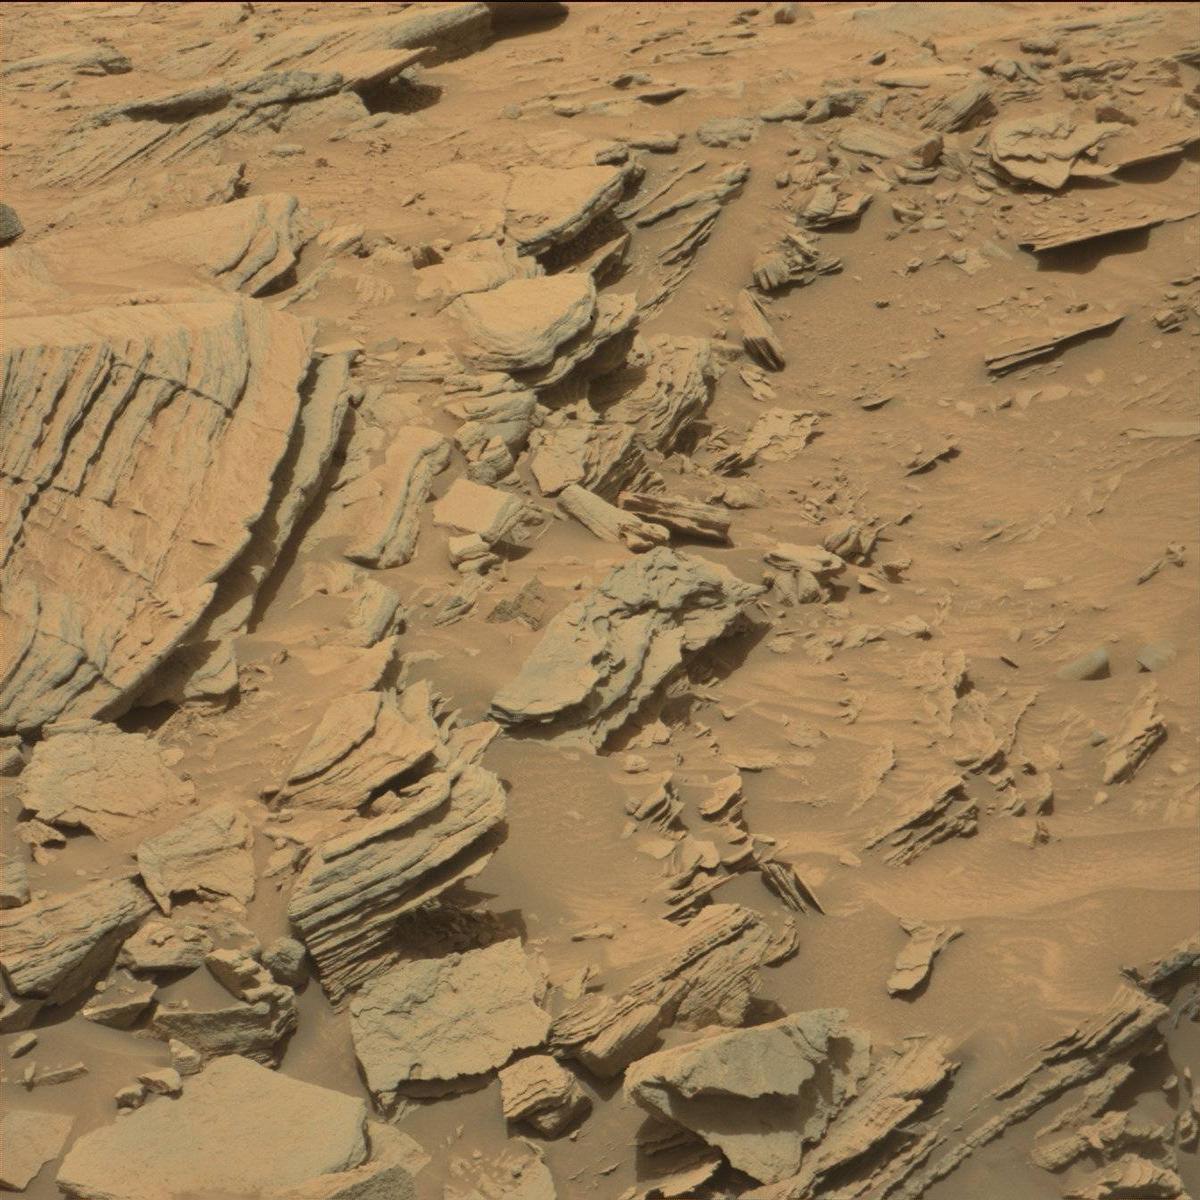
Terrain classes present: Bedrock, Sand / Soil